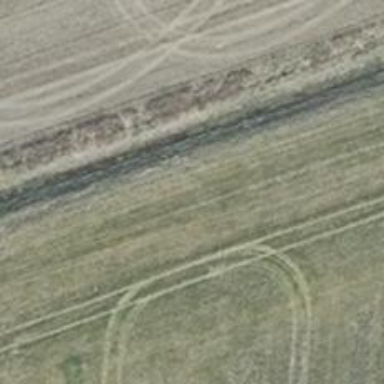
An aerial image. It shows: Track with ground surface of grade 5.